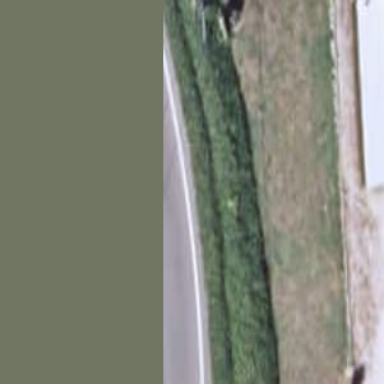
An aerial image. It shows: Hedge barrier.